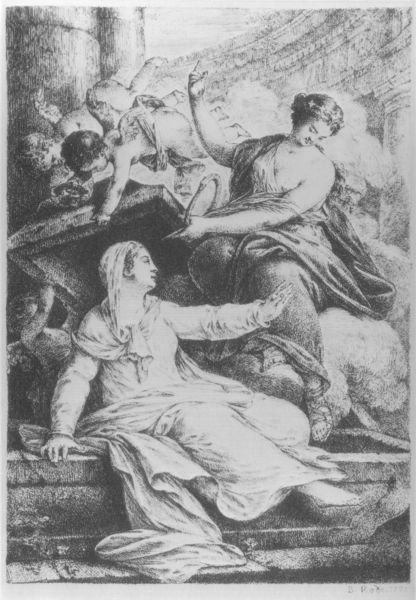
Titel: Eine Christin (Rodes Mutter) erhebt sich aus dem von Engeln geöffneten Sarge
Künstler: Bernhard Rode
Standort: Kiel
Institution: Kunsthalle zu Kiel der Christian-Albrechts-Universität
Schlagwörter: flügel, fuß, gemälde, hand, himmel, umhang, weiß, wolken, frauen, menschen, sitzen, bewegung, brust, finger, frau, geste, grau, haar, kleid, licht, mund, nase, schwarz, szene, säule, säulen, zeichnung, blick, schleier, tuch, wolke, malerei, architektur, arm, arme, augen, barock, bibel, falten, gesicht, stein, tod, gesten, hände, kirche, gewand, haare, mantel, sitzend, tücher, decke, gewänder, kind, kinn, lippen, schulter, fliegen, kinder, engel, putte, putto, liegen, sitz, leer, grafik, graphik, hof, füsse, rad, treppe, sitzende, weib, weiber, kopftuch, sitzt, mimik, lciht, palmwedel, stufe, stufen, sandalen, faltenwurf, platte, warten, zeigen, posen, nische, deckel, antike, kreuz, mauerwerk, druck, schwarzweiss, radierung, stich, staub, aquatinta, gestik, kranz, göttin, trommel, rom, öffnung, sandale, gesims, gruft, sarg, grab, christlich, heben, dramatik, mittelalter, tempel, heilige, märtyrer, putten, maria, kupferstich, steingrab, putti, auferstehung, bitten, helfen, himmelfahrt, öffnen, klassisch, sorge, gebälk, zahnschnitt, sarkophag, katharina, märtyrerin, zeigegestus, egnel, steinplatte, klage, antikisieren, erweckung, graböffnung, auferstanden, sargdeckel, auffahren, steindeckel, aufmachen, totenhemd, sargplatte, kleidnug, verschwunden